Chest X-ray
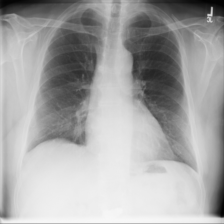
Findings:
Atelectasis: negative
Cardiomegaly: negative
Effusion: negative
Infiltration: negative
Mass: negative
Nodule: negative
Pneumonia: negative
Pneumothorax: negative
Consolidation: negative
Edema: negative
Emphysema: negative
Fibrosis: negative
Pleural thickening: negative
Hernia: negative